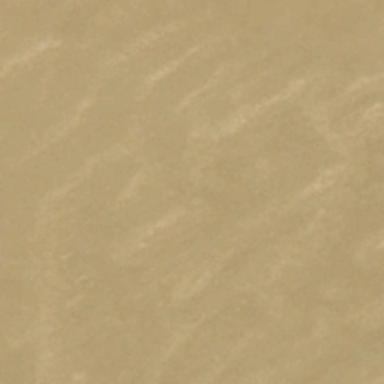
A piece of sand in the desert is like fish scale .